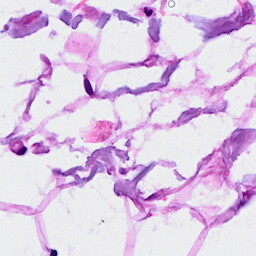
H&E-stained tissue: Breast